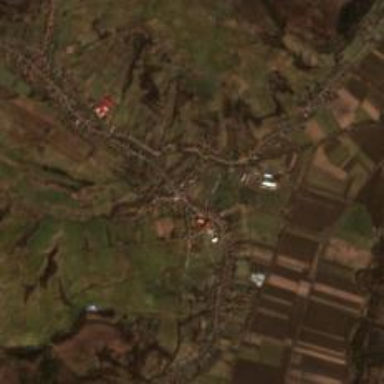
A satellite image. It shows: Village area.